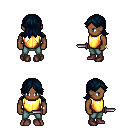
a pixel art fantasy rpg character, male body template, human, dark skin, gold chest armor, teal pants, raven loose hair, bracelets, maroon shoes, dagger, four views (front, back, left, right), 2x2 character sprite sheet, small pixel art, hard edges, no anti-aliasing